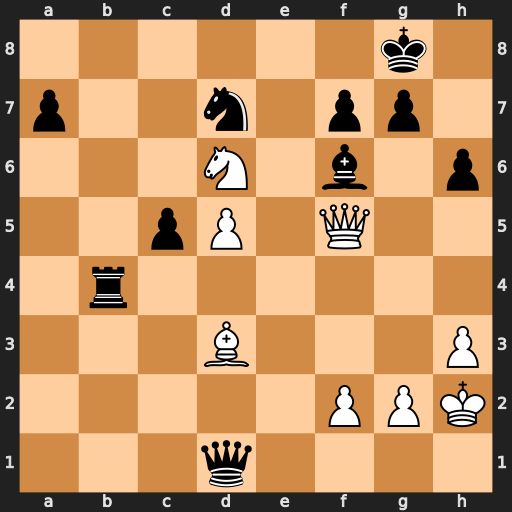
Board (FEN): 6k1/p2n1pp1/3N1b1p/2pP1Q2/1r6/3B3P/5PPK/3q4
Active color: w
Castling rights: -
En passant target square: -
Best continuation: Qh7+ Kf8 Qh8+ Ke7 Nc8#